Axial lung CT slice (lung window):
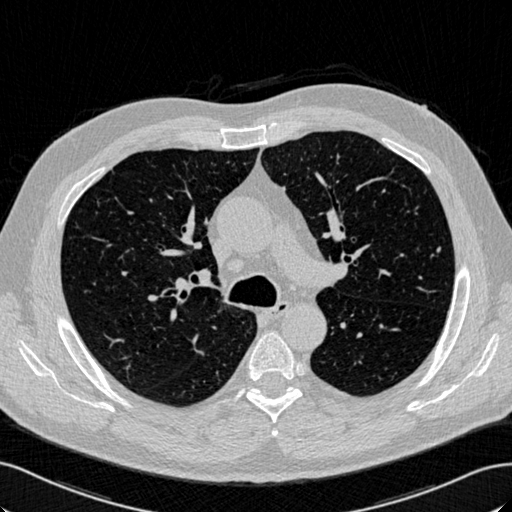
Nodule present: no